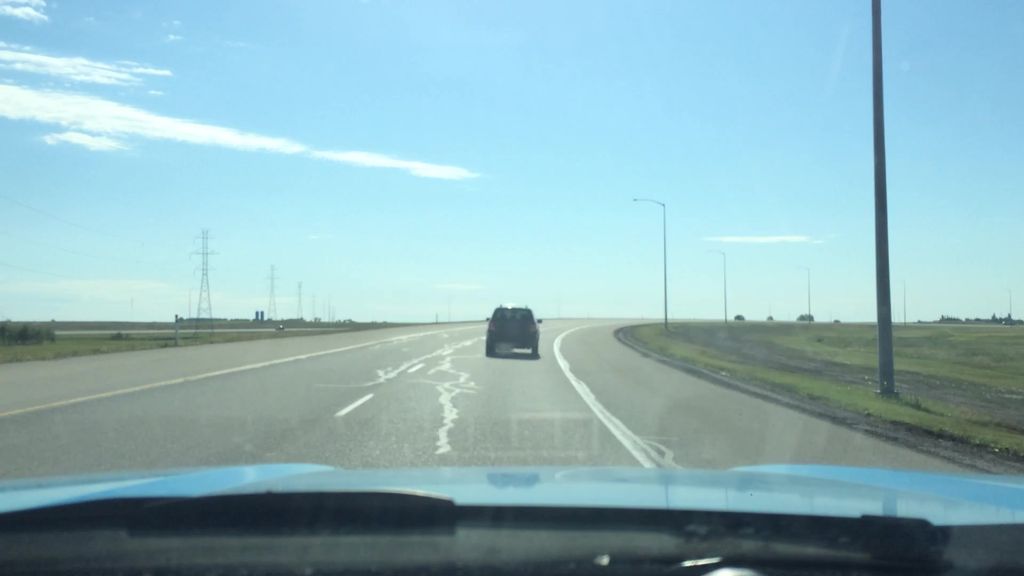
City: calgary